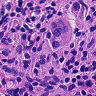
Metastatic tissue present: yes